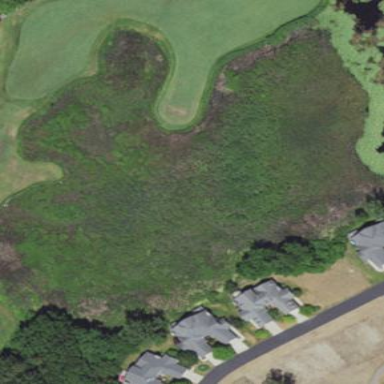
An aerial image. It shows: Water hazard in golf course. The hazard is natural water feature.